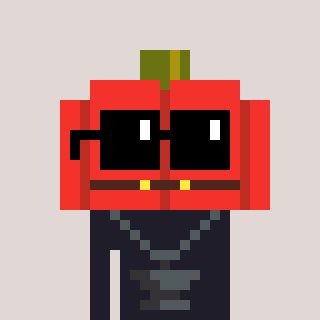
a pixel art character with square black sunglasses, a pumpkin-shaped head and a grayscale-colored body on a warm background